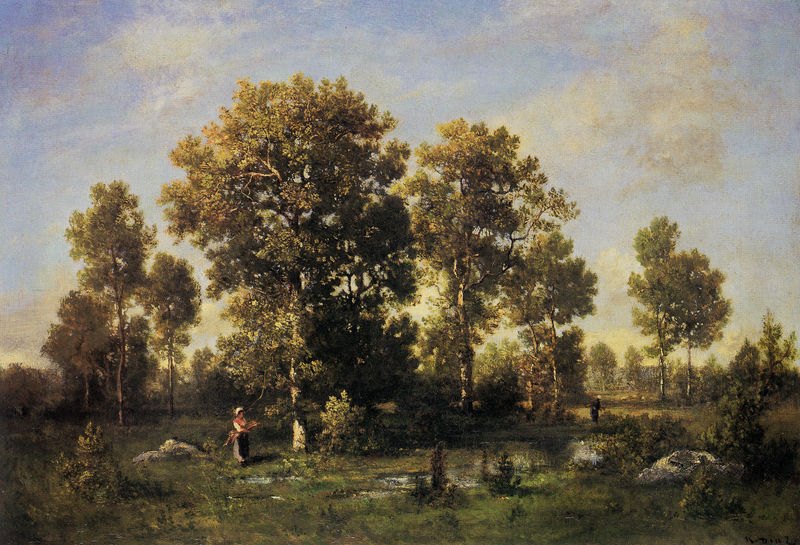
Titel: Sonnige Tage im Wald
Künstler: Narcisse Diaz
Standort: London
Institution: National Gallery
Schlagwörter: baum, blau, blätter, felsen, gemälde, himmel, laub, mann, schatten, wasser, weiß, wolken, baumstämme, bäume, fluss, grün, landschaft, menschen, mädchen, ocker, see, teich, ufer, äste, abend, braun, bunt, frau, grau, hell, hintergrund, holz, kleid, licht, schwarz, vordergrund, gras, rasen, rot, weg, wiese, wolke, beige, haube, leute, mensch, stein, steine, tod, tragen, bach, baumstamm, birke, birken, ebene, erde, feld, ferne, nass, natur, pappel, pappeln, strauch, weite, zweige, busch, büsche, einsam, gebüsch, sonne, sträucher, wege, boden, land, figur, gold, person, wald, weiher, bewölkt, hellblau, schürze, magd, pfütze, sommer, bäuerin, bündel, reisig, sammeln, sammlerin, fels, aue, hellgrün, sonnenuntergang, idylle, figuren, flus, romantik, tannen, stämme, weib, frühling, grass, bauer, pfützen, penis, heide, lichtung, wolkig, schweden, sumpf, tanne, jagd, reh, blauer himmel, moor, tümpel, laubbäume, grad, rain, felsbrocken, brennholz, feuerholz, eiche, gesträuch, alleine, felsblock, wanderung, baäume, figut, wolk, hackert, skandinavien, holz sammeln, philipp hackert, holzsammler, feuchtwiese, sammlen, weiße kappe